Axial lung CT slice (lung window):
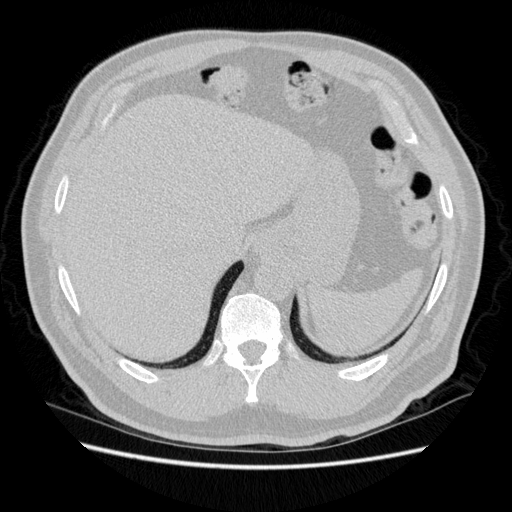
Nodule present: no